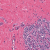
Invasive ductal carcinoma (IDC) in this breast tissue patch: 0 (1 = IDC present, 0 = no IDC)